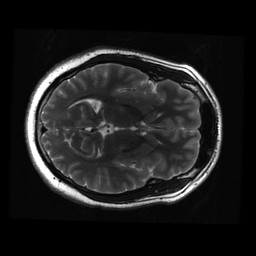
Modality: T2w
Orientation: axial
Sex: male
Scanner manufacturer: ge
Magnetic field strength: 3 T
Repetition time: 5 s
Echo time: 0.1015 s